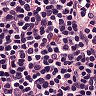
Metastatic tissue present: no